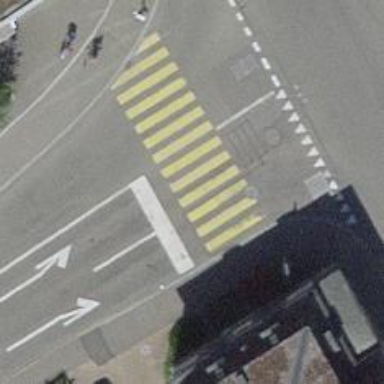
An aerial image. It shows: Footway crossing equipped with traffic signals.